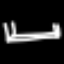
Label: bed